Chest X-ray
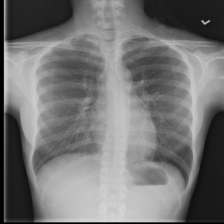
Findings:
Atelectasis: negative
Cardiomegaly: negative
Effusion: negative
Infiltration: negative
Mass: negative
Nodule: negative
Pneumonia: negative
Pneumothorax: negative
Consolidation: negative
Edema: negative
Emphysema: negative
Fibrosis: negative
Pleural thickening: negative
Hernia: negative